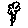
Label: flower